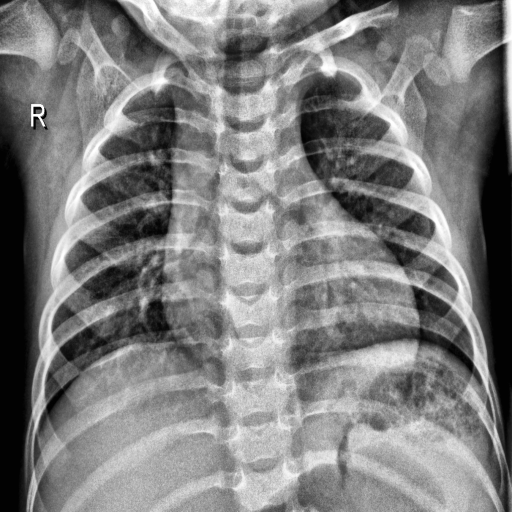
Finding: NORMAL